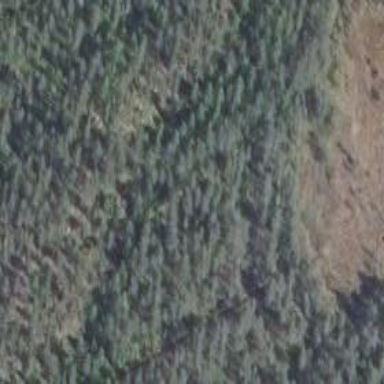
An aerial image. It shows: Woodland with needle-leaved trees.